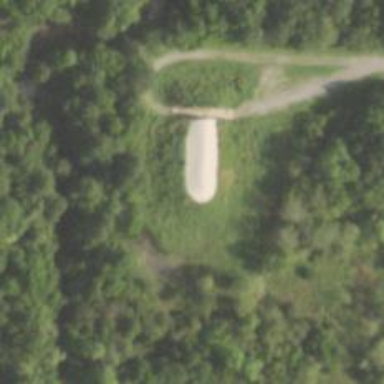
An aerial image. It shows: Military bunker for protection and defense.